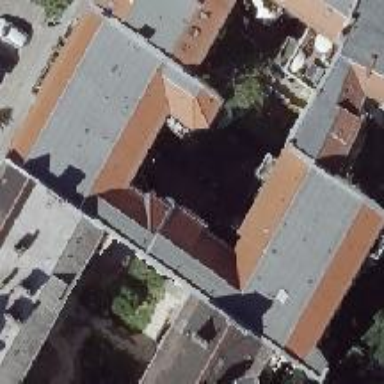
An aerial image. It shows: Residential building with distinctive double saltbox roof shape.